Question: I am using shape context histograms as a feature descriptor to encode silhouette images. To assist with debugging, I would like to view the shape context logpolar bins overlaid on a silhouette image (the sample points taken from the edge image).
An example of what it should look like for one of the points is as follows:
I know how to display the circles (radial bins), but I am having difficulty in producing the angular bins (lines).
Given a set of angles, how can I draw line segments similar to those shown in the example image?
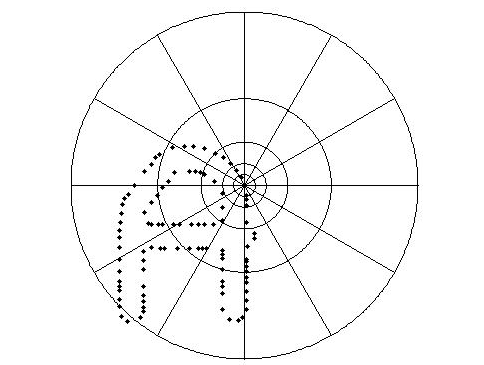
Answer: Doing this:
produces this: